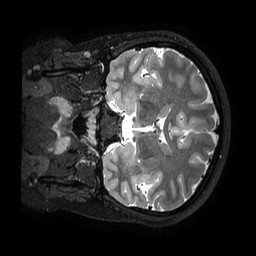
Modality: T2w
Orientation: coronal
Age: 26
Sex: female
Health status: ill
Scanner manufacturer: philips
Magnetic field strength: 3 T
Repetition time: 3.5 s
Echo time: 0.3 s